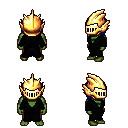
a pixel art fantasy rpg character, male body template, orc, green skin, gray robe, teal pants, blue pageboy hairstyle, gold helm, four views (front, back, left, right), 2x2 character sprite sheet, small pixel art, hard edges, no anti-aliasing